Field crop: tomato
Growth stage: 1
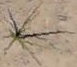
Species: cyperus